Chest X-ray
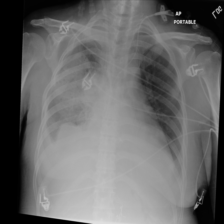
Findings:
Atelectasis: positive
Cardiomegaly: negative
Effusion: negative
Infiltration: negative
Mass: negative
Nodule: negative
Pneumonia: negative
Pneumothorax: negative
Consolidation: negative
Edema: negative
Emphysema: negative
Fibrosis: negative
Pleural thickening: negative
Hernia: negative